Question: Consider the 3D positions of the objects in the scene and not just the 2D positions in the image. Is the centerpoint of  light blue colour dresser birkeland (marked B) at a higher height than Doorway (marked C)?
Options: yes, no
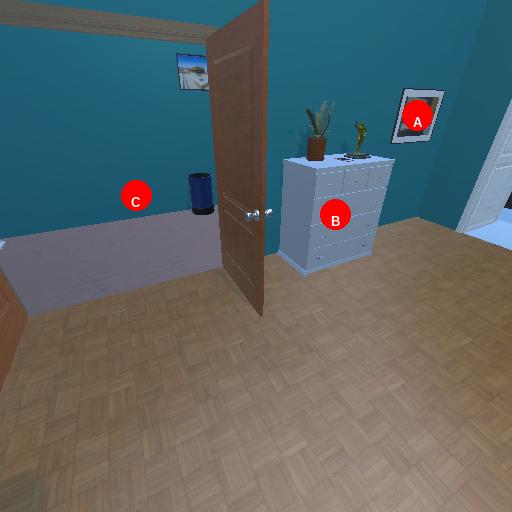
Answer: yes